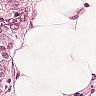
Metastatic tissue present: yes